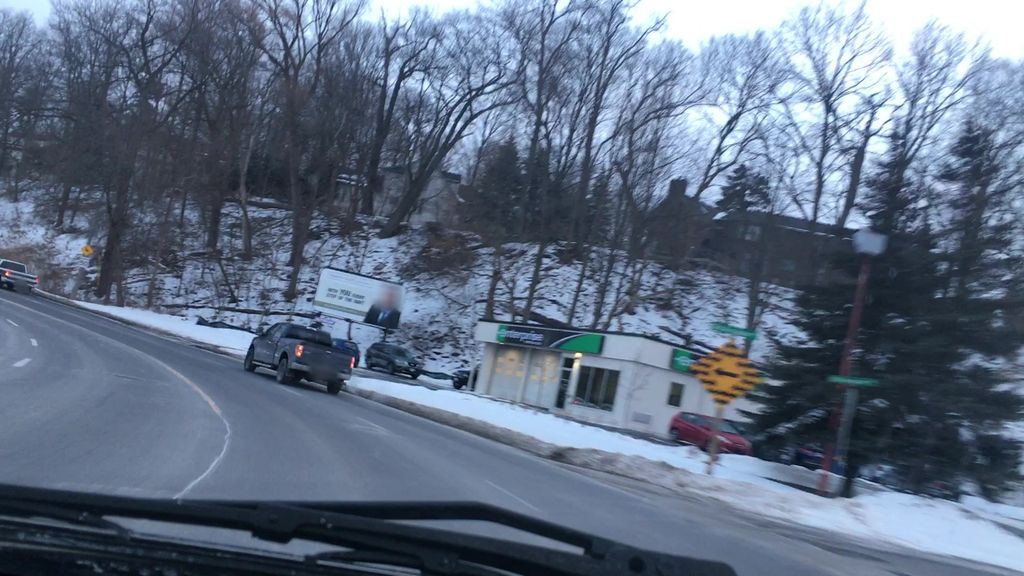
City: hamilton